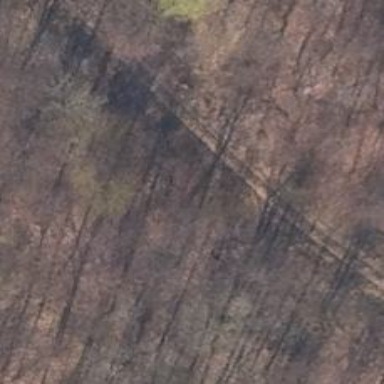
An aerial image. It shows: Track with grade 4 track type.